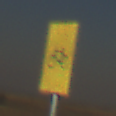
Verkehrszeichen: RadverkehrOhnePfeilsymbol
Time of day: MorningAfternoon
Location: Outdoor (Nature)
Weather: Clear
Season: NotSpecified
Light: Natural